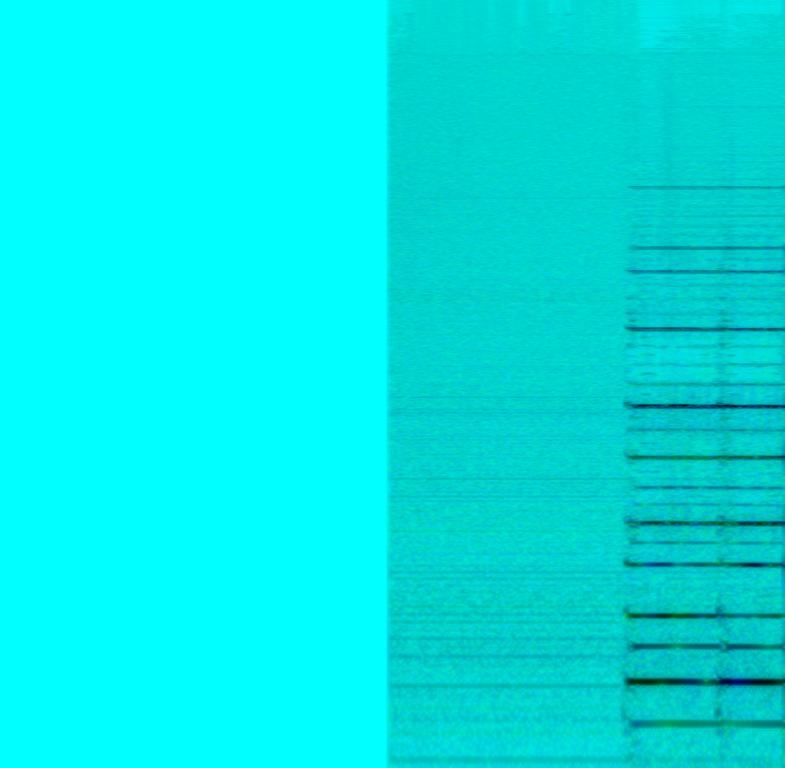
This is a classical music piece performance. It is meant to be played at a wedding. There is an organ playing a simple and festive tune. There is an atmosphere of celebration in this piece. This music would fit perfectly with weddings. Organ samples could also be lifted from this recording to be used in beat-making.